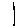
Label: line